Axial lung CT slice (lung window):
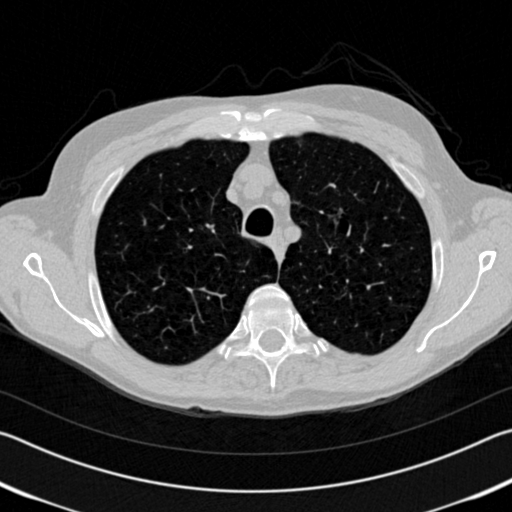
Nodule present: no